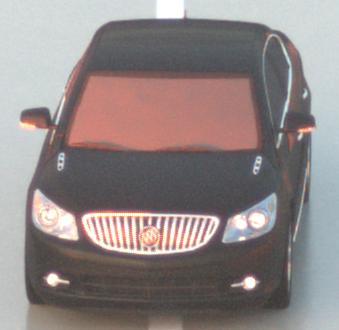
Make: Buick
Model: LaCrosse
Detailed model: Gen. 2
Model produced from: 2009
Model produced until: 2016
Doors: 4
Color: black
Road condition: wet road
Daytime: sunrise or sunset
Contrast: medium contrast